Field crop: maize
Growth stage: 2
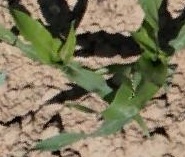
Species: maize